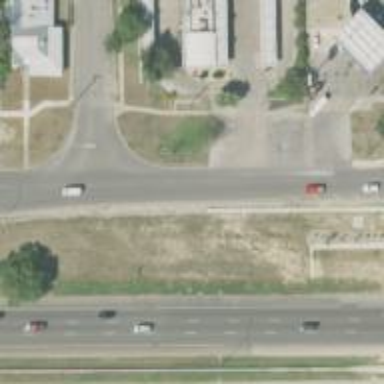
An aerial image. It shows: Secondary road with frontage road alongside.